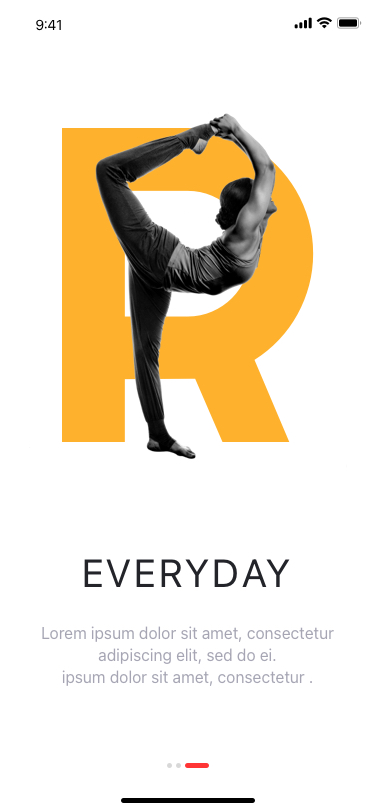
Text in this UI design:
EVERYDAY
Lorem ipsum dolor sit amet, consectetur adipiscing elit, sed do ei.
ipsum dolor sit amet, consectetur .